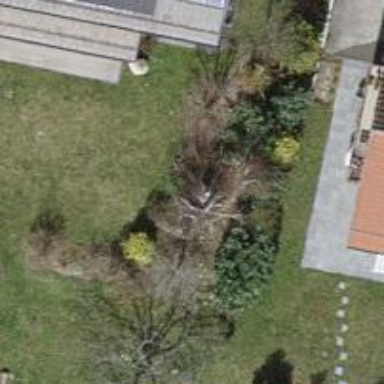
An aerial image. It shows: Garden with deciduous broadleaved trees.